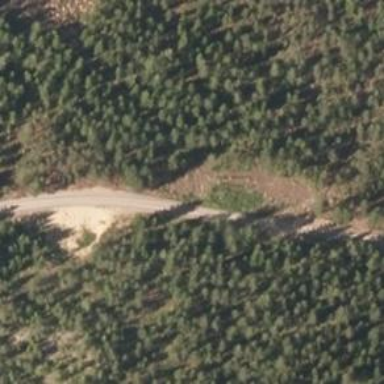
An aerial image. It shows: Unclassified road.